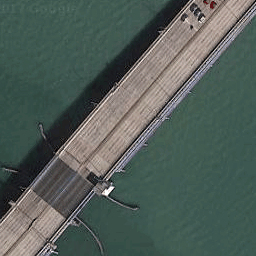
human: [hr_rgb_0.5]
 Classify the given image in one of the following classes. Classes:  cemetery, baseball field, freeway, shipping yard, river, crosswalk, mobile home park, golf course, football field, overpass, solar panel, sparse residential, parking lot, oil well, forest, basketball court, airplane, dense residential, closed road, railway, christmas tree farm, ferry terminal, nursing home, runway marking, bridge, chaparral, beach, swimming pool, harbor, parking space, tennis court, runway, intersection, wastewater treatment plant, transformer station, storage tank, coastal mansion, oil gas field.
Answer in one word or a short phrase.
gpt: bridge